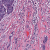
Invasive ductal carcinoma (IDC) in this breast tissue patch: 0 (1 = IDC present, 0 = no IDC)